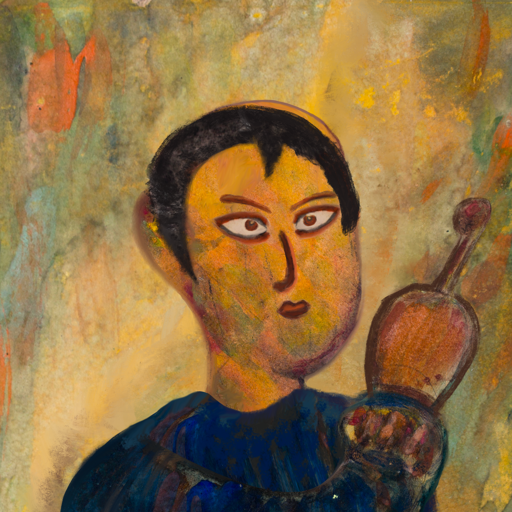
Background: Comrade, Head And Neck Side: Gypsy_Mother, Face Side: Roy_Bahadur, Bust: Pipe, Hair Side: Roy_Bahadur, Head Accessory: Blank, Second Necklace: Blank, Necklace: Blank, Baby: Blank